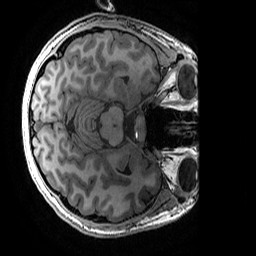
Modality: T1w
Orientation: axial
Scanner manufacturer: ge
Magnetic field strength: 3 T
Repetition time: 0.008156 s
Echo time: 0.00318 s